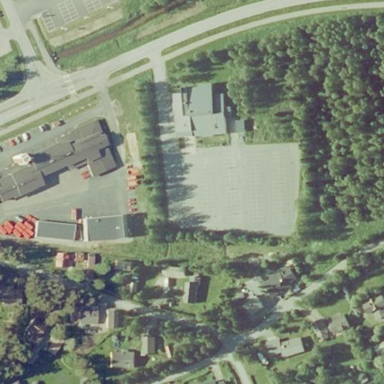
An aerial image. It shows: Parking area with surface.